Question: I have a UITableView with custom cells and I'd like the user to be able to move cells around. The problem is that when the tableview goes into editing mode, the cells move to the right like this

But I want them to move to the left, so the cells aren't blocked by the reordering control
I've looked at a bunch of SO questions but I haven't found any answers. Is there a simple way to do this, or will I have to write the animation myself?
Also, can someone tell me why this is happening?
NOTE
This is the delegate method I added to do this
'''
- (BOOL)tableView:(UITableView *)tableView shouldIndentWhileEditingRowAtIndexPath:(NSIndexPath *)indexPath
{
return YES;
}
'''
And, yes, I did add the custom views to the custom cells content views
Thanks
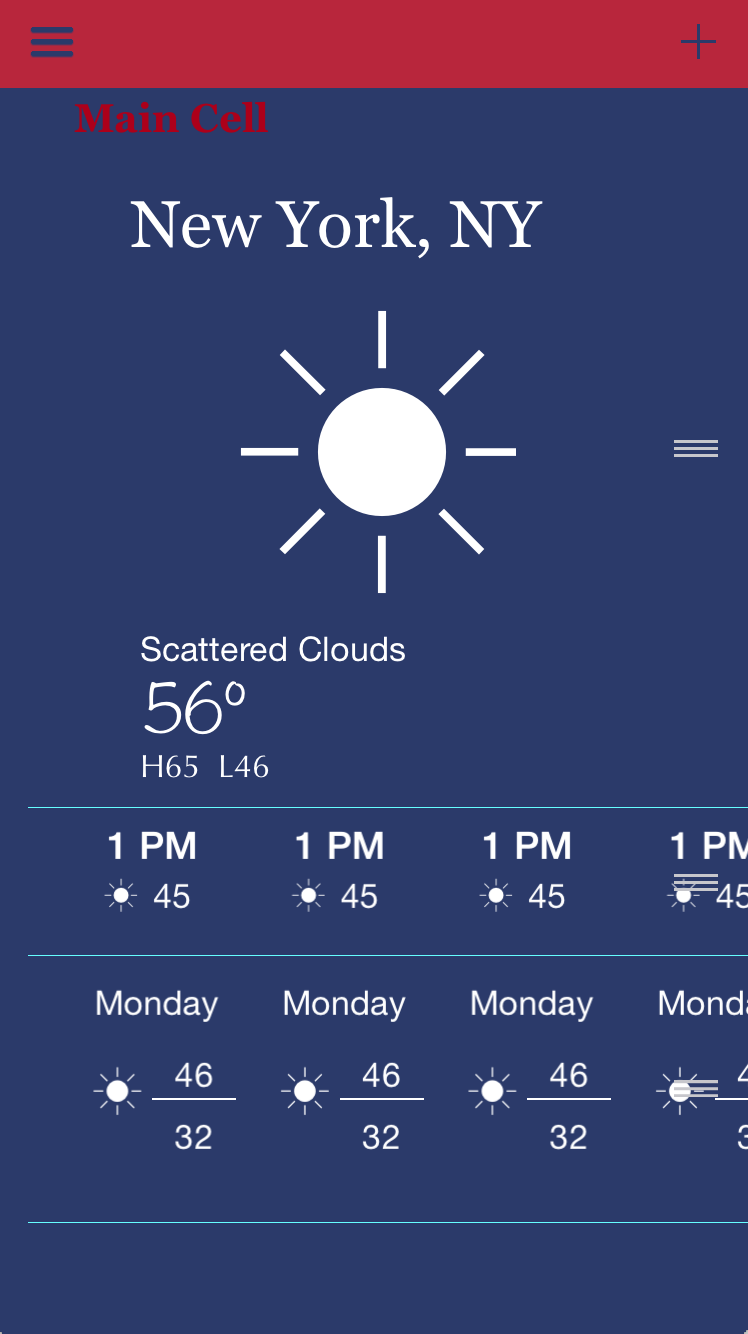
Answer: Try overriding the setEditing:animated: function of the UITableViewCell to create a custom animation and move the controls in the direction you need.
For example
'''
- (void)setEditing:(BOOL)editing animated:(BOOL)animated
{
[super setEditing:editing animated:animated];
if (animated) {
[UIView animateWithDuration:0.5 delay:0.0
options:UIViewAnimationOptionCurveEaseInOut animations:^{
CGRect titleFrame = self.titleLabel.frame;
if (editing) {
[self.titleLabel setFrame:CGRectMake(15, titleFrame.origin.y, titleFrame.size.width, titleFrame.size.height)];
} else {
[self.titleLabel setFrame:CGRectMake(25, titleFrame.origin.y, titleFrame.size.width, titleFrame.size.height)];
}
}completion:nil];
}
}
'''